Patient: sex M, age 55
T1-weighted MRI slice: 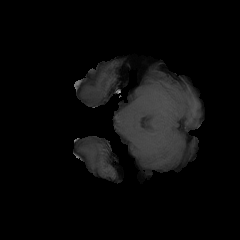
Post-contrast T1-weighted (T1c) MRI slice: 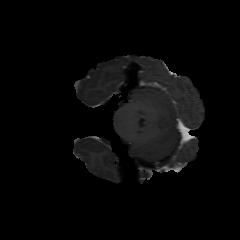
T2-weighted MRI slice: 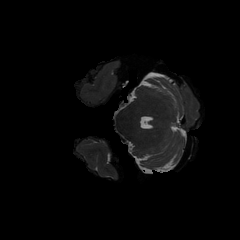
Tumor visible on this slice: no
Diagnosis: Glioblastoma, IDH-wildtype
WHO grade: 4